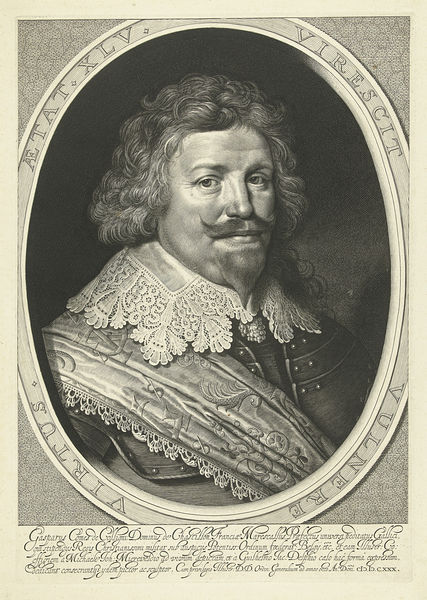
Titel: Portret van Gaspard de Coligny, hertog van Châtillon op 45-jarige leeftijd
Künstler: Willem Jacobsz. Delff
Standort: Amsterdam
Institution: Rijksmuseum
Schlagwörter: king, military, white, black, collar, face, gray, hair, lace, old, portrait, picture, print, man, armor, armour, important, male, sash, light, paper, black and white, oval, etching, monochrome, sketch, beard, curls, jacket, writing, person, duke, public, royal, engraving, dutch, script, rich, hatching, round, lord, border, royalty, latin, mustache, moustache, words, europe, manuscript, historic, embroidery, nobleman, portret, curly hair, curly, count, guy, value, drake, corpulent, gotee, gentelman, adult, virtue, adult man